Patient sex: F
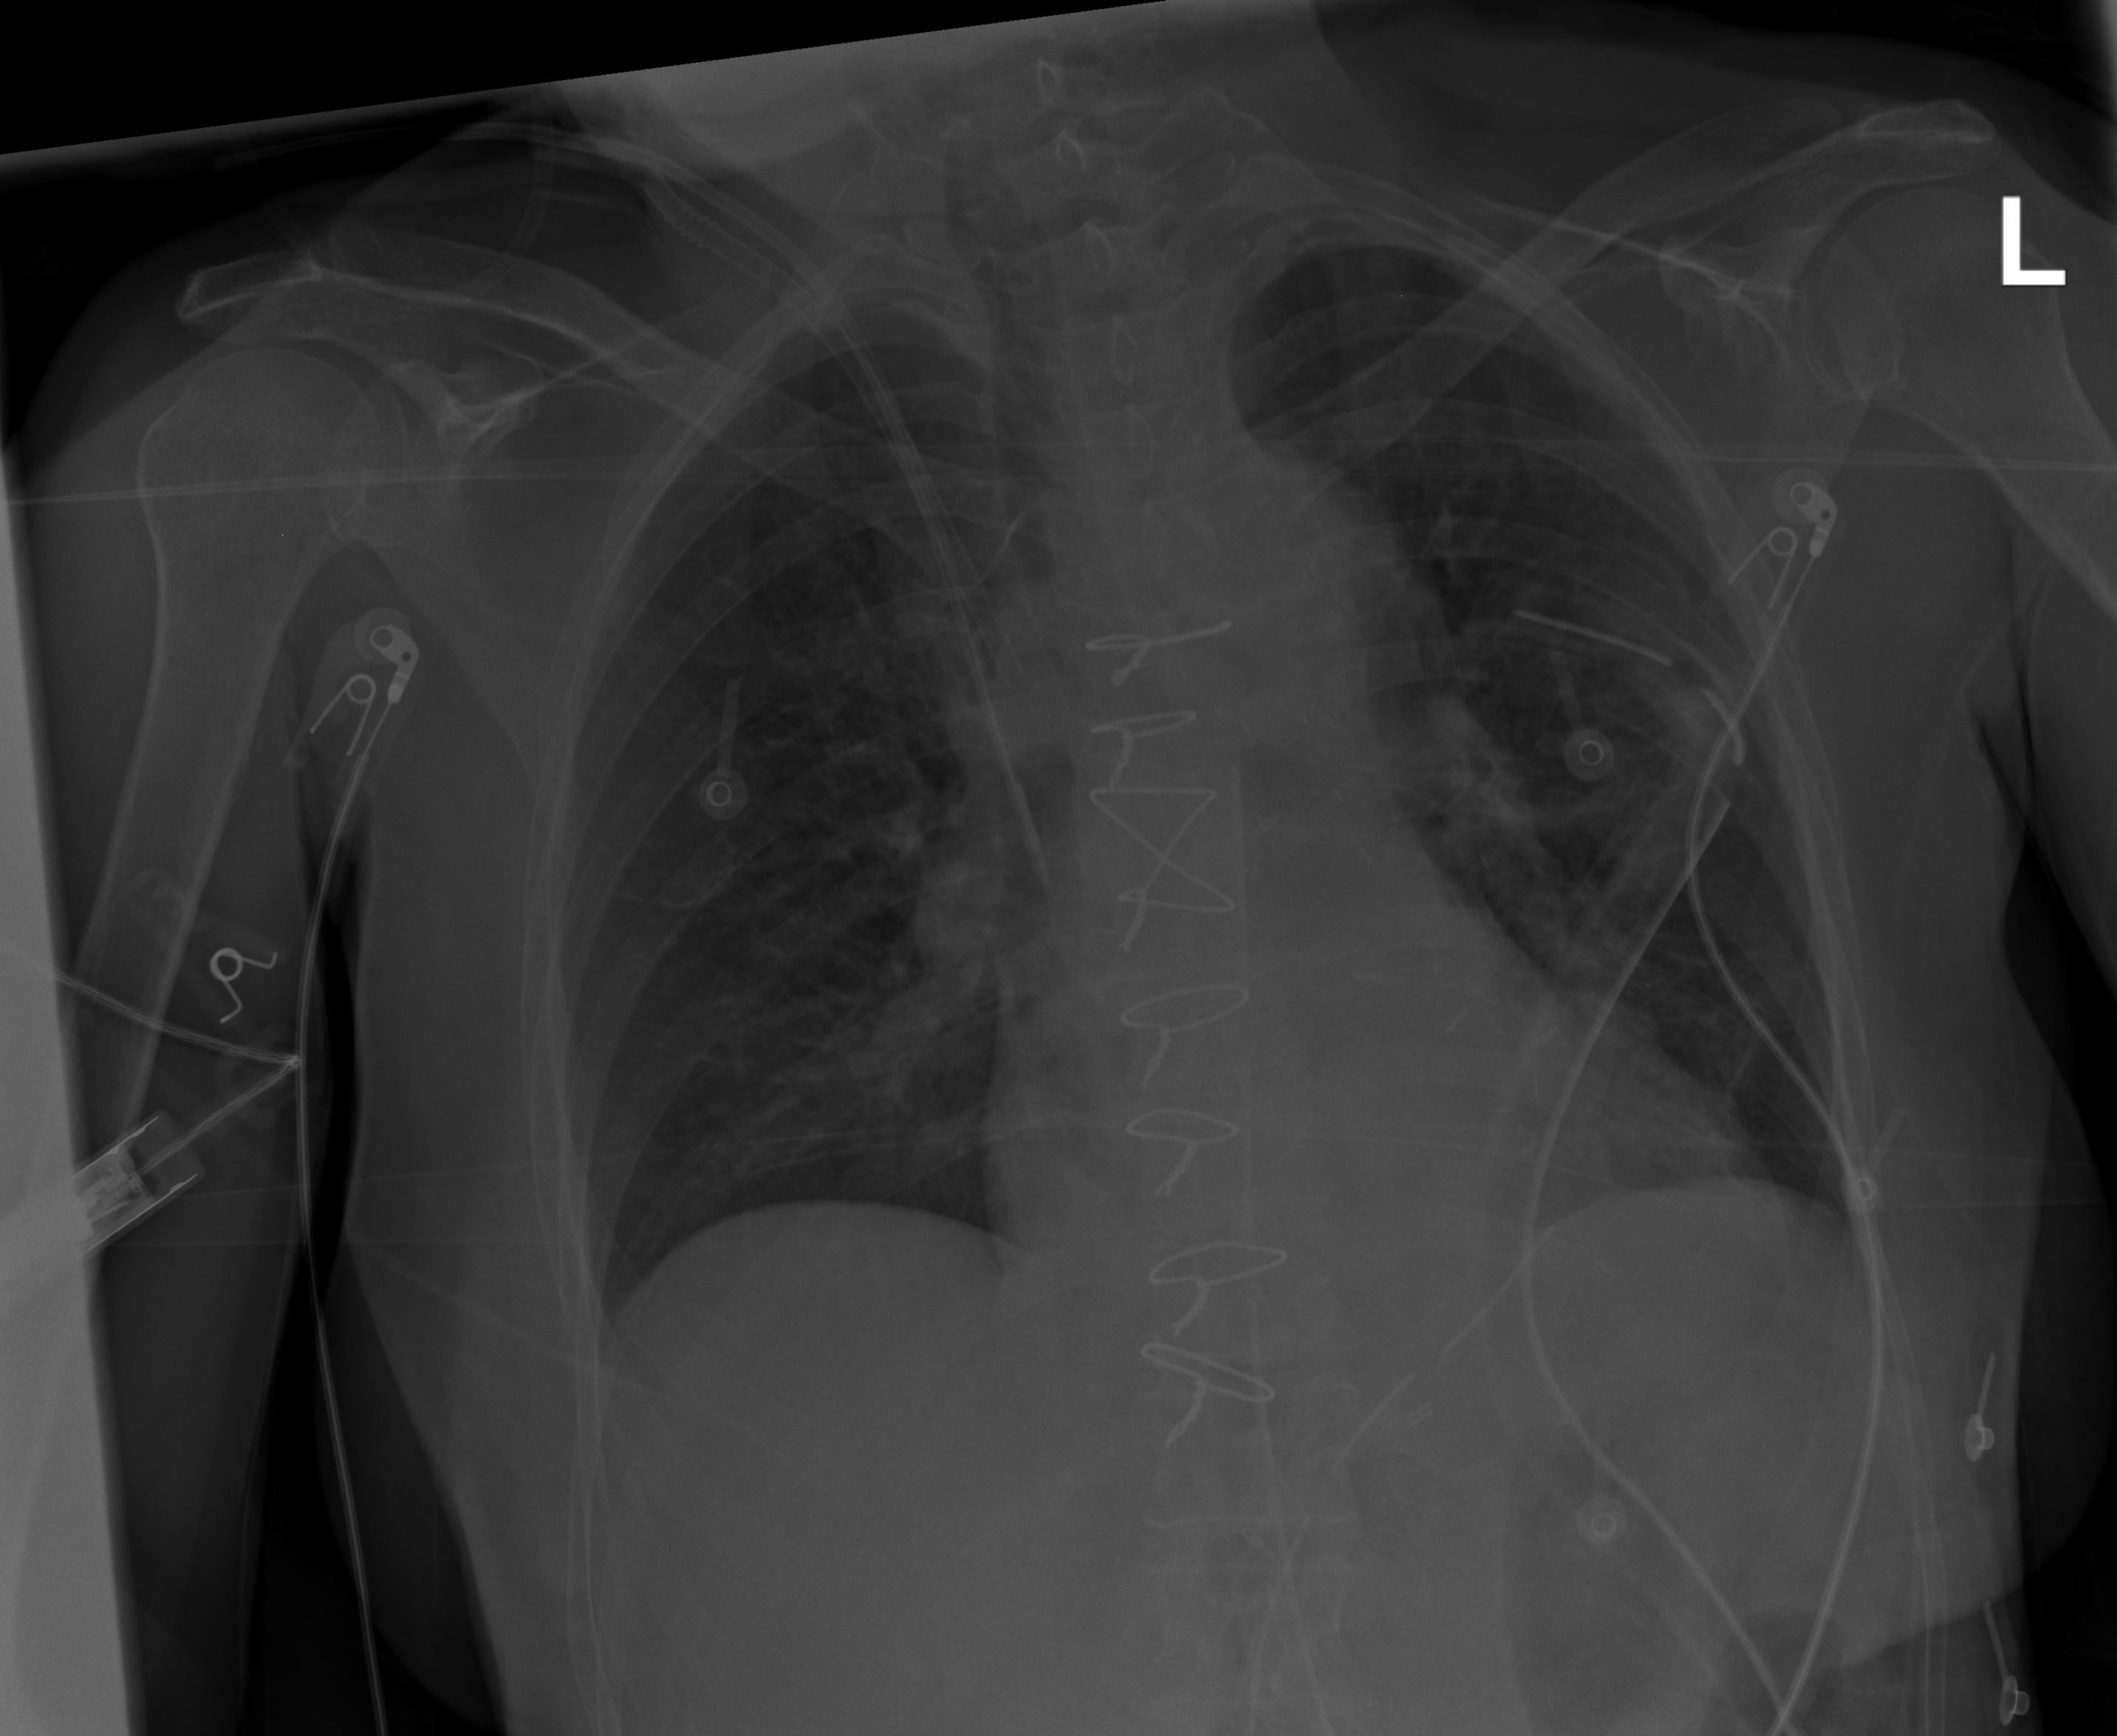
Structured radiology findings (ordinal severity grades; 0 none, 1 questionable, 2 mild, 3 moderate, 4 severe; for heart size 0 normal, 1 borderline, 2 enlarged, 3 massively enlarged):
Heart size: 0
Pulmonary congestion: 1
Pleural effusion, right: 0
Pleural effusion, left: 0
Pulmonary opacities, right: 0
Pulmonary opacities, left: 0
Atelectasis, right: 0
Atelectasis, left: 0